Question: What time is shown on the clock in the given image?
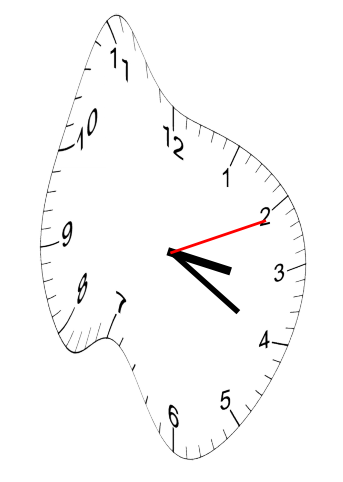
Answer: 03:20:11